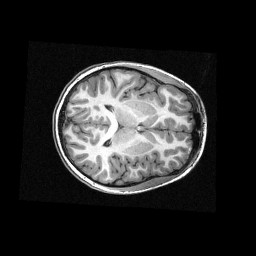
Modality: T1w
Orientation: axial
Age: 10
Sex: female
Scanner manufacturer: siemens
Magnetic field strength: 3 T
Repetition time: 2.3 s
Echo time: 0.00336 s